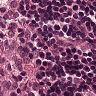
Metastatic tissue present: no